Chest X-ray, AP view. Patient: 28 years old, sex M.
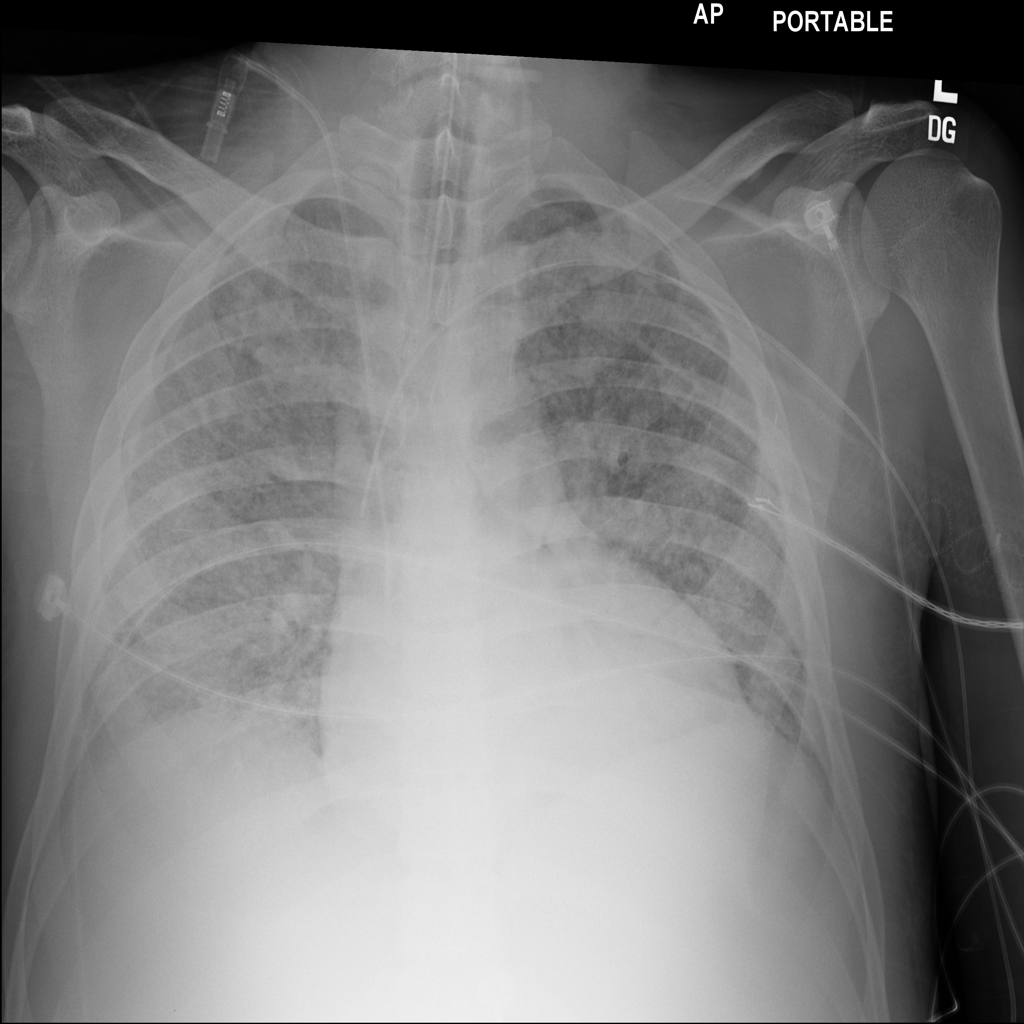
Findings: Infiltration